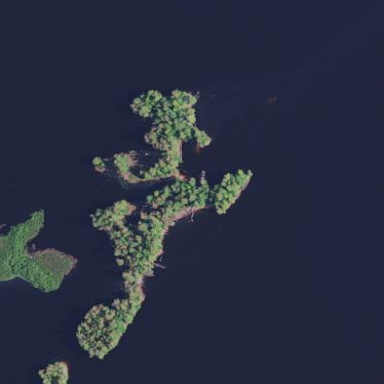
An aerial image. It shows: Island covered with woodland.